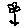
Label: flower